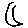
Label: moon